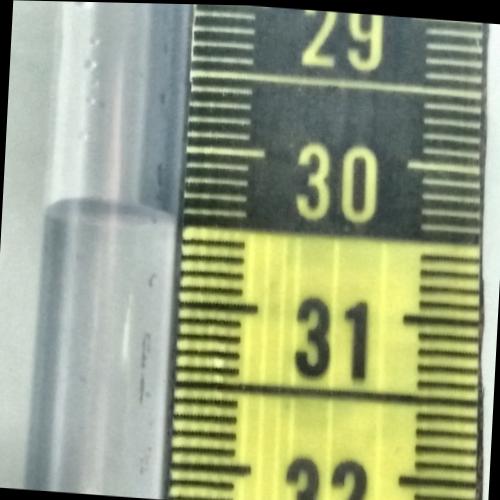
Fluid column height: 30.4 cm